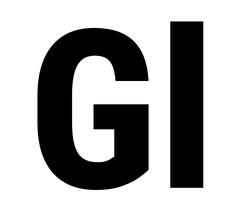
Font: Roboto_Condensed_ExtraBold